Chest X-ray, PA view. Patient: 52 years old, sex M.
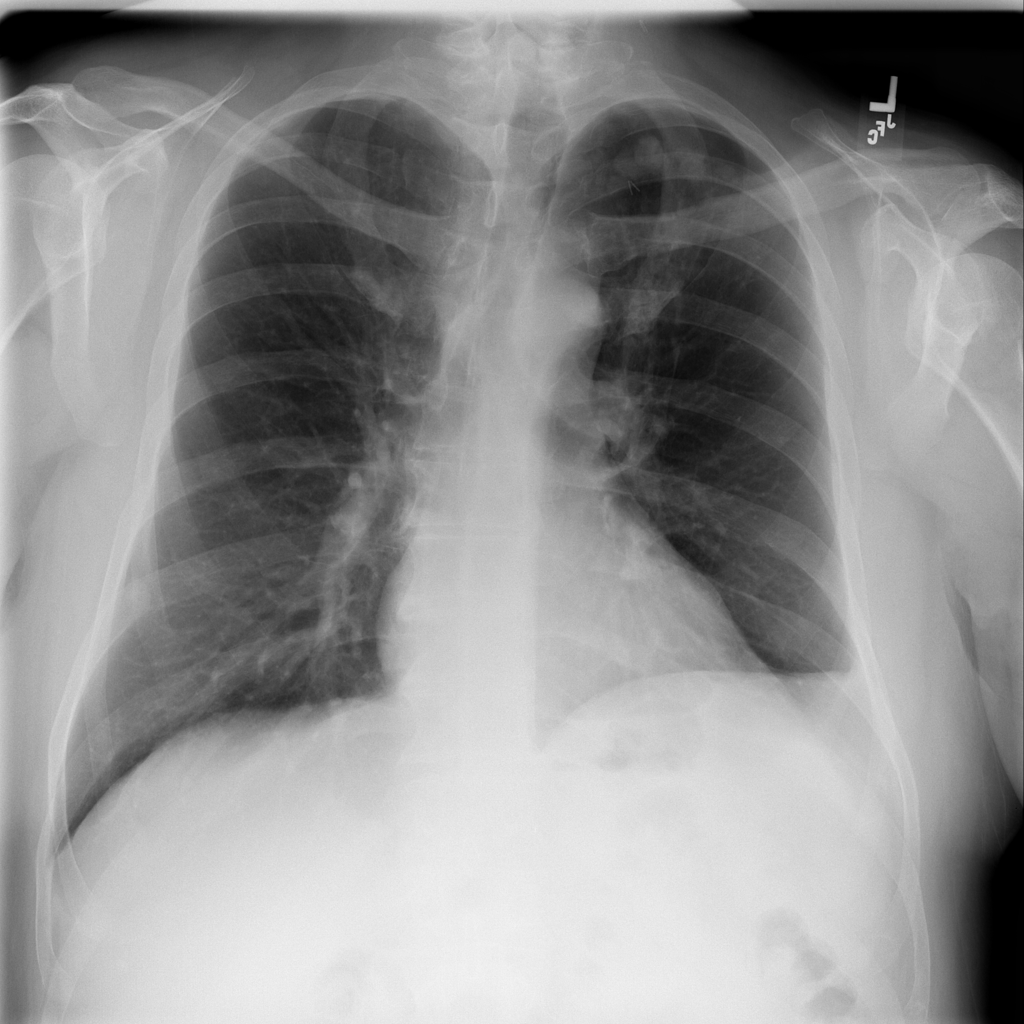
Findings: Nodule